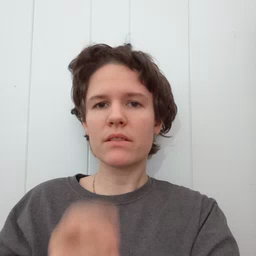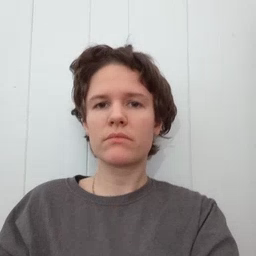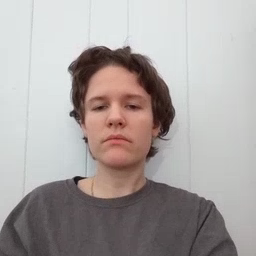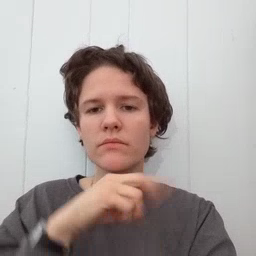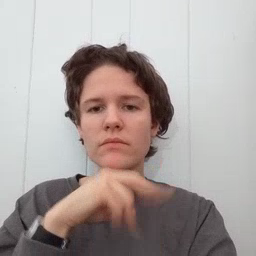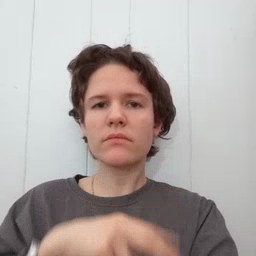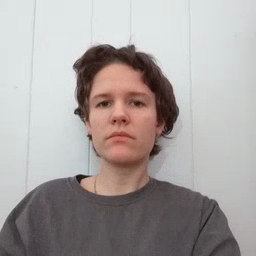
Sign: frog